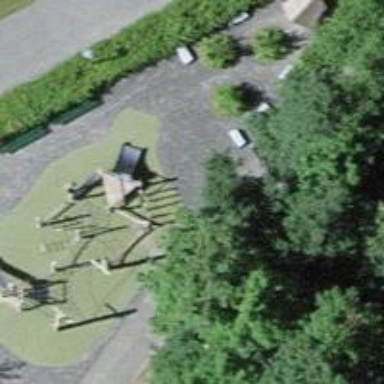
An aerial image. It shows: Playground area for leisure activities on the land.